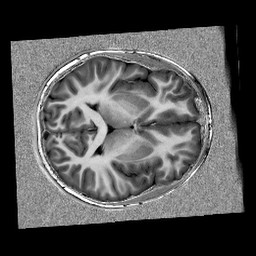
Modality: UNIT1
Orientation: axial
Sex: male
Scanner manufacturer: siemens
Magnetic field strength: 3 T
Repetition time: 5 s
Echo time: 0.00355 s